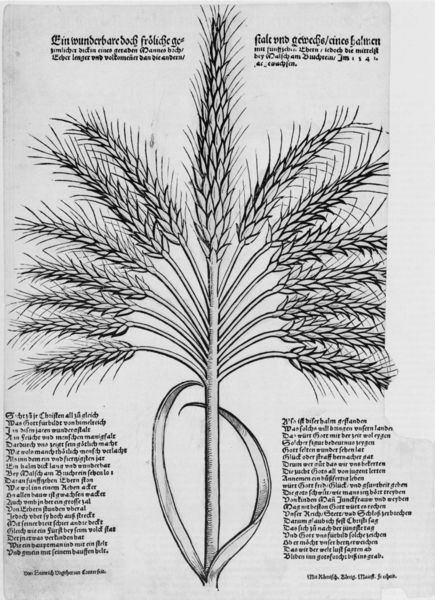
Titel: Ein wunderbare doch fröliche gestalt vnd gewechs
Künstler: Heinrich d.Ä. Vogtherr
Standort: Zürich.
Institution: Wickiana
Schlagwörter: blätter, weiß, schwarz, skizze, zeichnung, fächer, bart, feld, halme, natur, zweige, blatt, pflanze, schrift, papier, ernte, getreide, hafer, korn, weizen, ähre, grafik, halm, symmetrie, inschrift, deutsch, anbau, stiel, nahrung, buch, stengel, druck, schwarz weiss, stich, seite, illustration, text, beschriftung, darstellung, buchseite, gerste, ehre, zeilen, ähren, fraktur, abbildung, beschreibung, erklärung, bund, anleitung, strichzeichnung, frühe neuzeit, neuzeit, körner, iluustration, symbolisch, lexikon, lehrbuch, zucht, agrarwirtschaft, grannen, roggen, blé, 15, 14, pflanzenkunde, äre, spelzen, rogen, gerbe, haferkorn